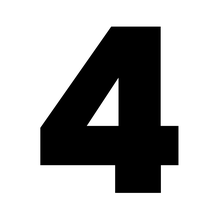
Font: Poppins-ExtraBold